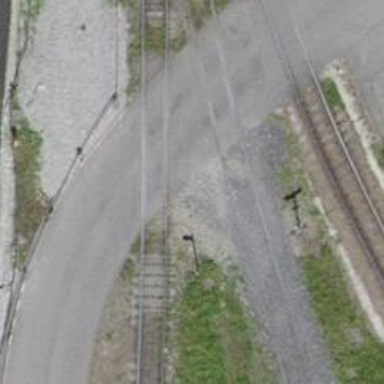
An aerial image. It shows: Railway level crossing.